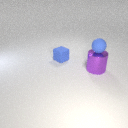
small blue rubber cube to the left of large purple metal cylinder